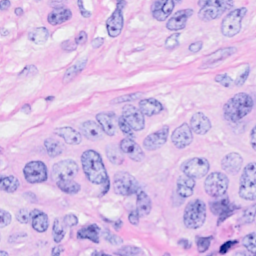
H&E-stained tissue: Breast